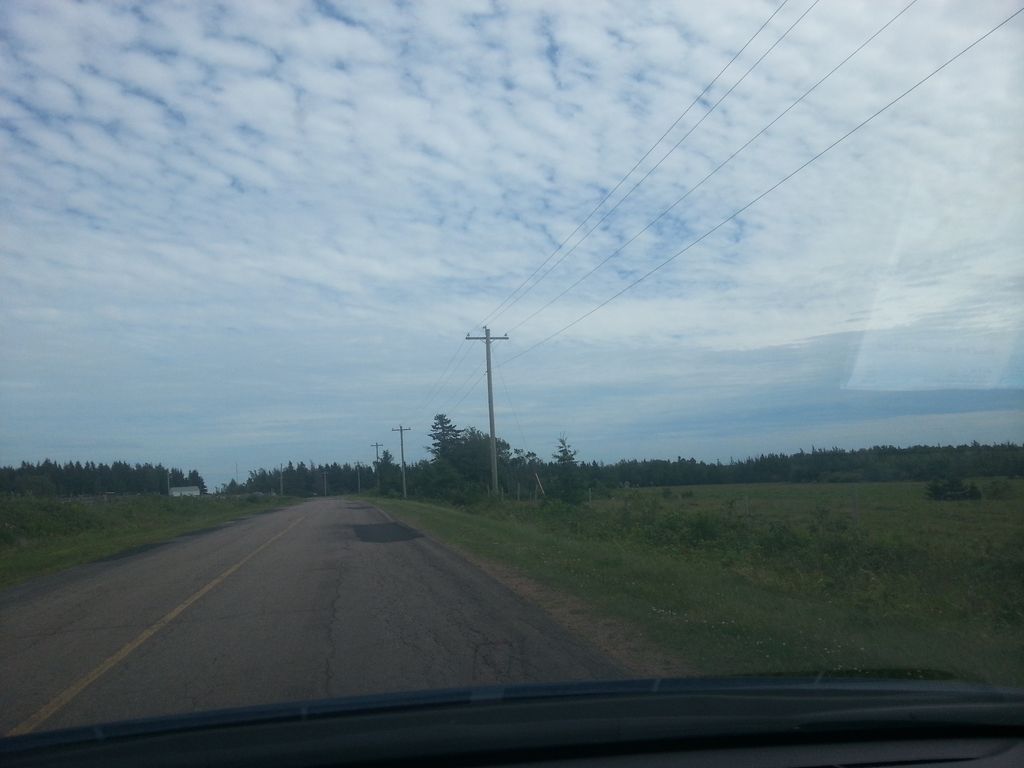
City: charlottetown